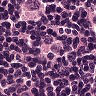
Metastatic tissue present: yes